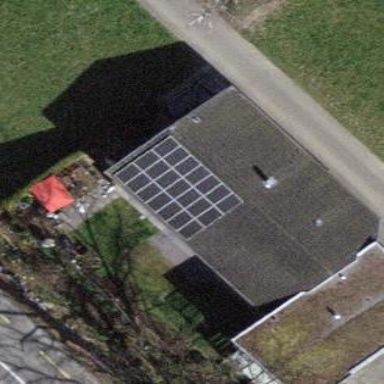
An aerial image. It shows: Solar power generator.